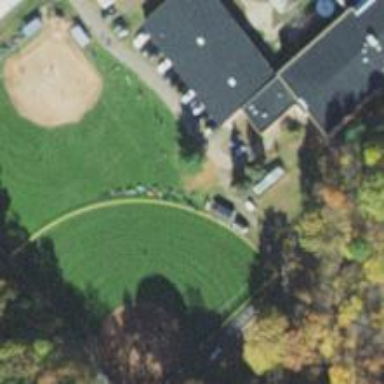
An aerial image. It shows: Baseball pitch for leisure and sports activities.